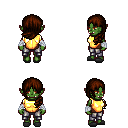
a pixel art fantasy rpg character, female body template, orc, green skin, gold chest armor, metal pants, brown left-swept hairstyle, white cloth bandages, gray slippers, four views (front, back, left, right), 2x2 character sprite sheet, small pixel art, hard edges, no anti-aliasing